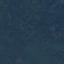
Label: Forest